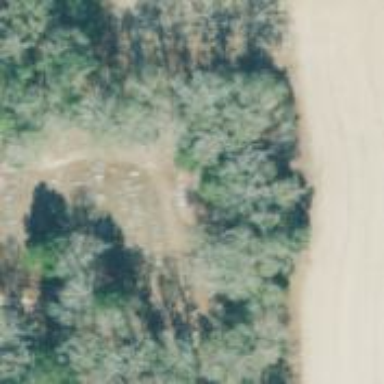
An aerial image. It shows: Graveyard area designated as cemetery.